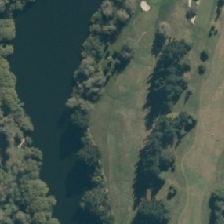
Land cover: urban_parkland